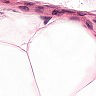
Metastatic tissue present: no